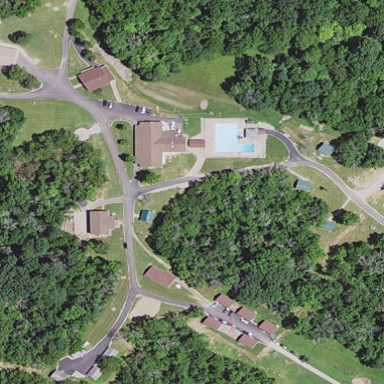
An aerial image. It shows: Campsite area designed for summer camp activities.